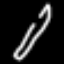
Label: pencil